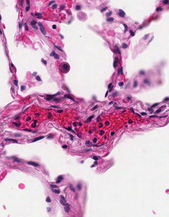
Tumor epithelial tissue: no
Tumor-associated stroma tissue: no
Normal tissue: yes